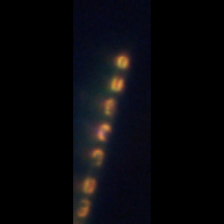
Taxon: Skeletonema
Group: Diatoms